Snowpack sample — Snodgrass Mountain, Crested Butte, Colorado (2/4/25, 12:06 PM MST)
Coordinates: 38.923, -106.968
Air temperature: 35 °F
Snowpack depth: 80 cm
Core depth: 30 cm
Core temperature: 35.6 °F
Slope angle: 14°, slope face: 78°
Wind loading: low
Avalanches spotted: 0
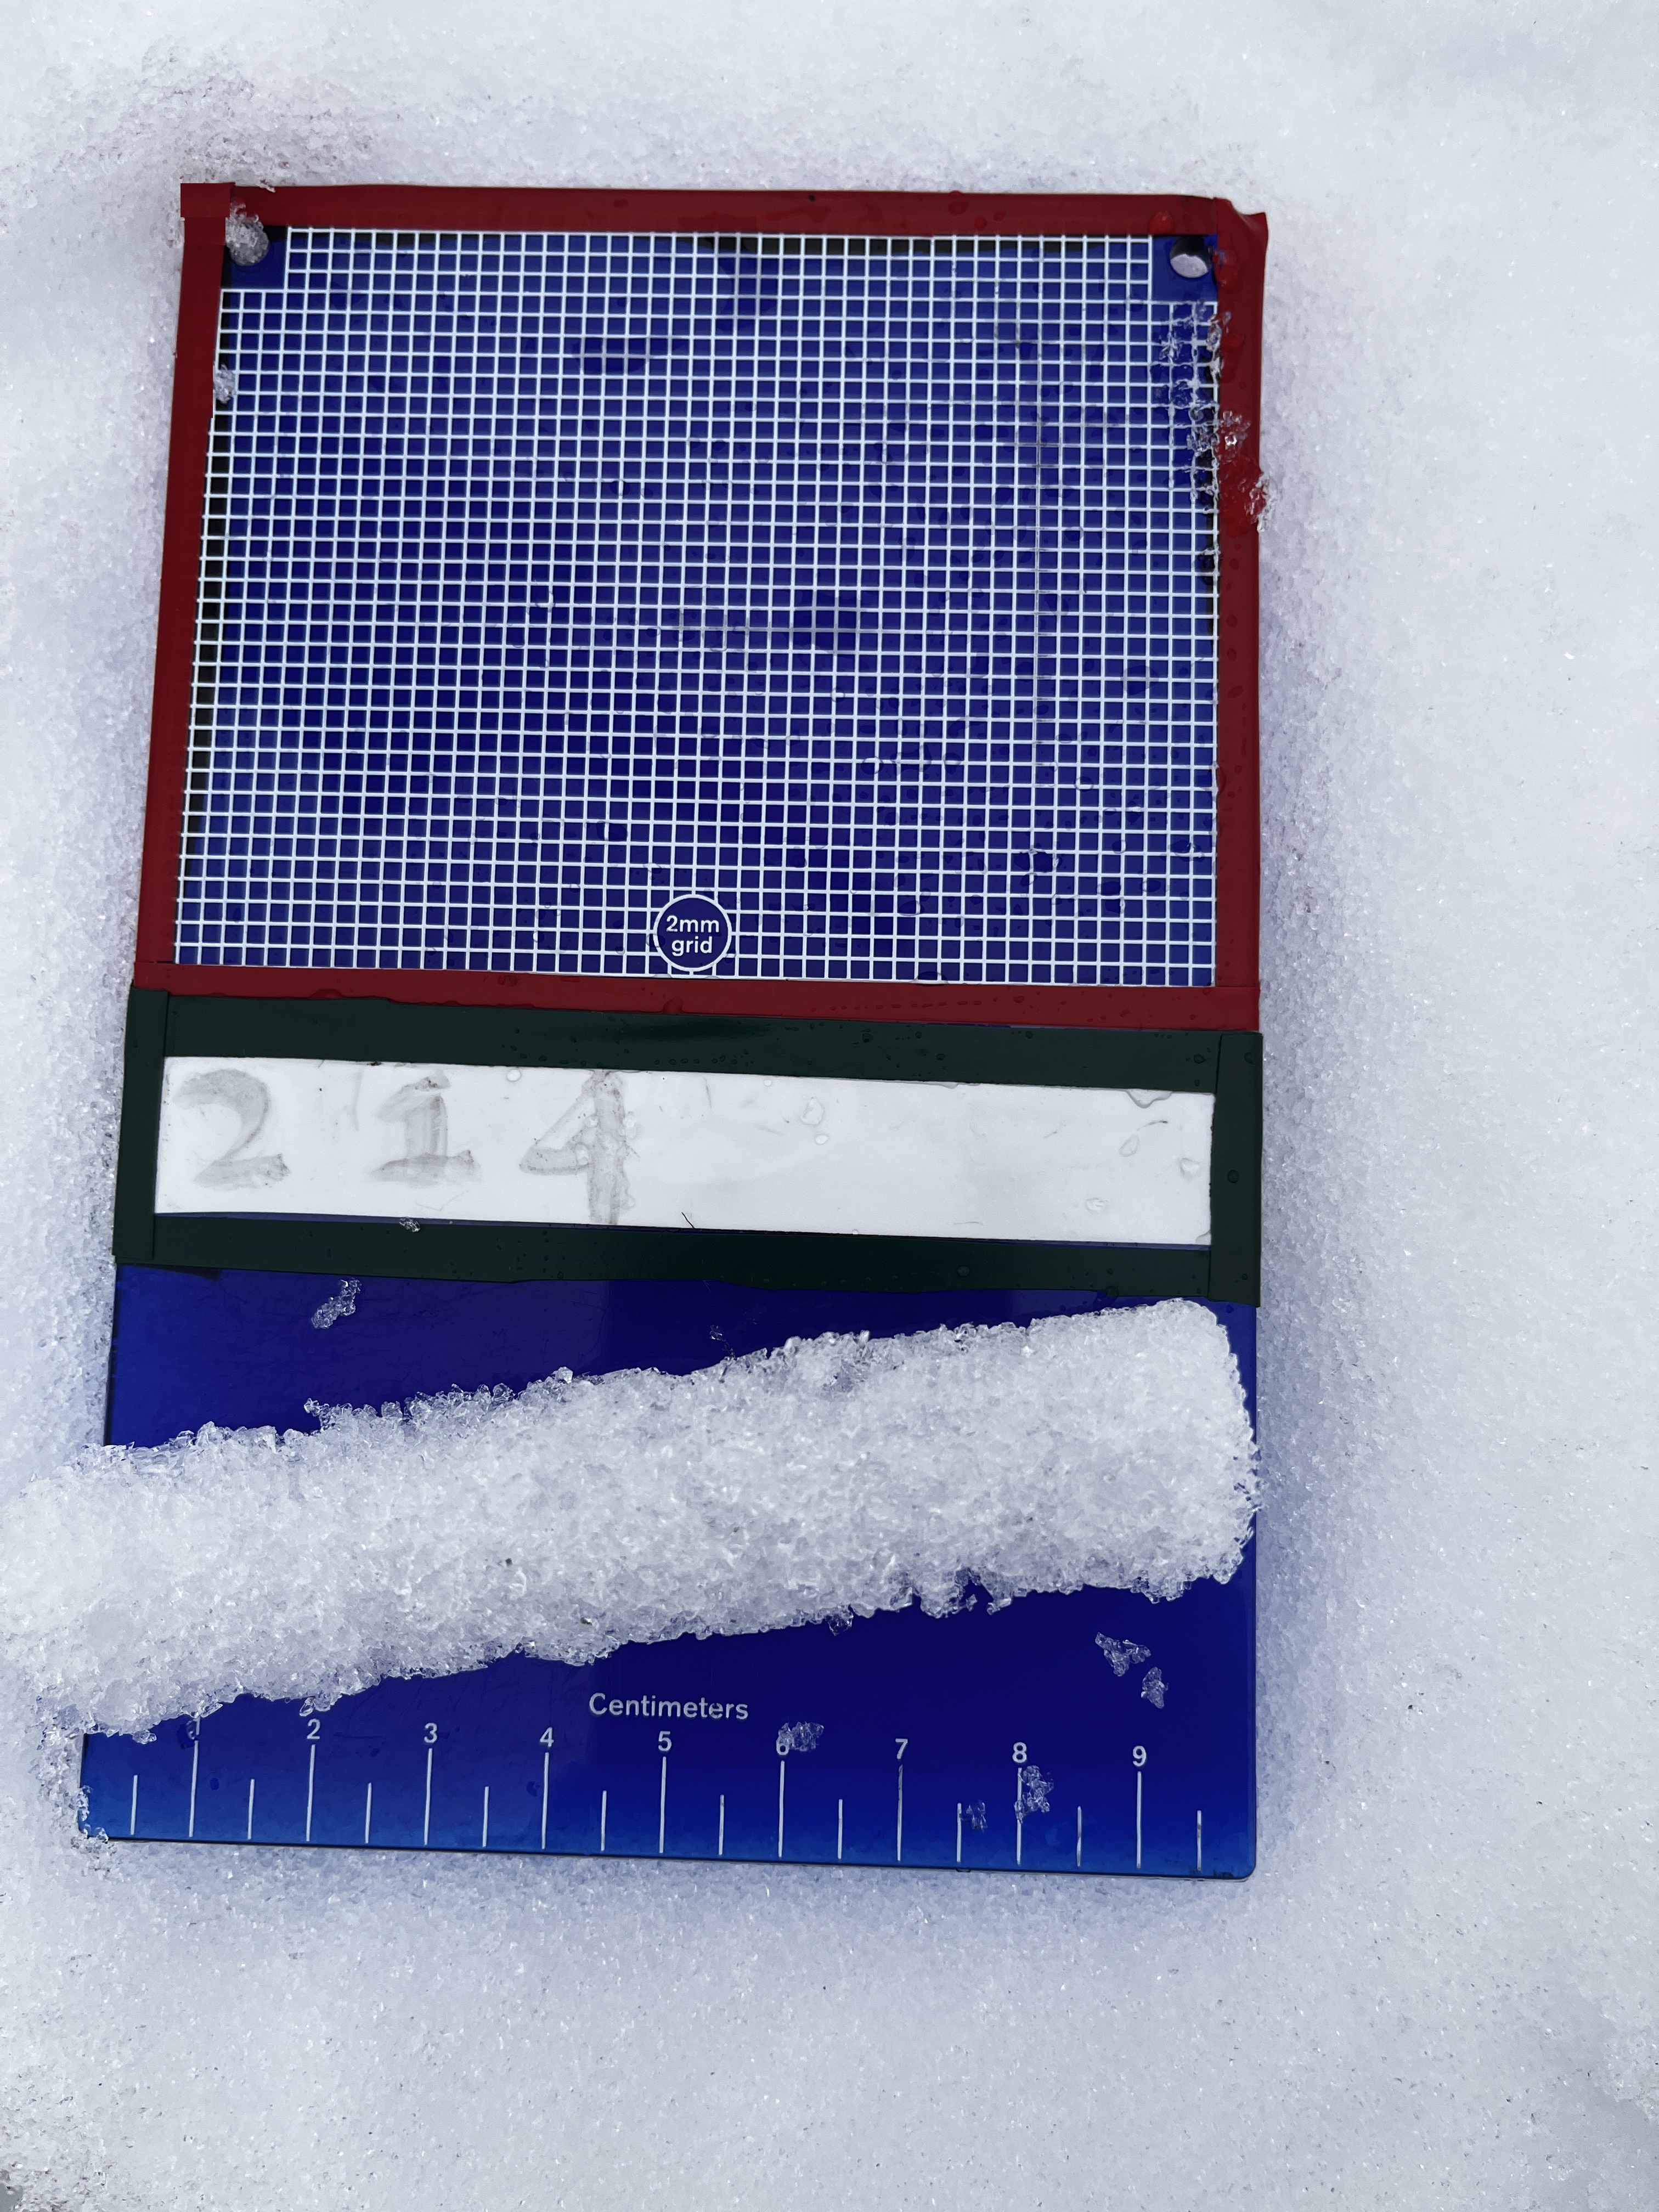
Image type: crystal_card
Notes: No avalanches nearby, unusually warm weather for the last month reported by residents, Collected 25 yards from treeline